Interaction volume radius: 10 \u00c5
Interaction volume height: 10 \u00c5
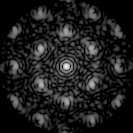
Disorder parameter: 0.3642